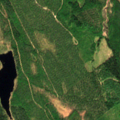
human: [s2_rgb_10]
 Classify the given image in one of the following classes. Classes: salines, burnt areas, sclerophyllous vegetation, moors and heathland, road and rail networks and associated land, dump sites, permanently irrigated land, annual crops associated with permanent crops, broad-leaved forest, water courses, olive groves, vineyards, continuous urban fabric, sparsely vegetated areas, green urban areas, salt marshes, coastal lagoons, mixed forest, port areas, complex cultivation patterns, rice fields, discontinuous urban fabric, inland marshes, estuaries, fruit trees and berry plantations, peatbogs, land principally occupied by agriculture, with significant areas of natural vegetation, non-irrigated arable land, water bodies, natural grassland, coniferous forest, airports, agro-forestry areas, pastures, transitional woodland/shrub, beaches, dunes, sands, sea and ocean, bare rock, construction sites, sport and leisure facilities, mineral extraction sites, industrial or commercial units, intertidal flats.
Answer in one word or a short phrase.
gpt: coniferous forest, mixed forest, transitional woodland/shrub